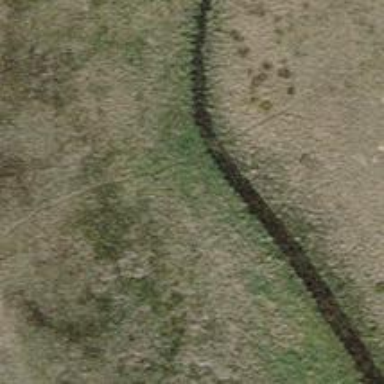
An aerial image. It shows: Ditch in the surroundings.